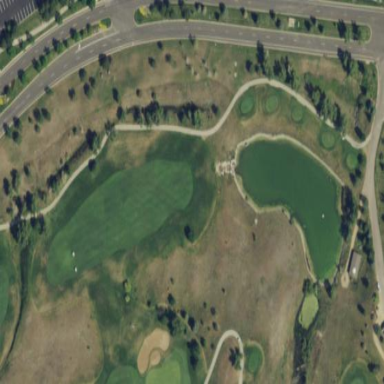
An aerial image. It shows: Grassy area designated as golf fairway.